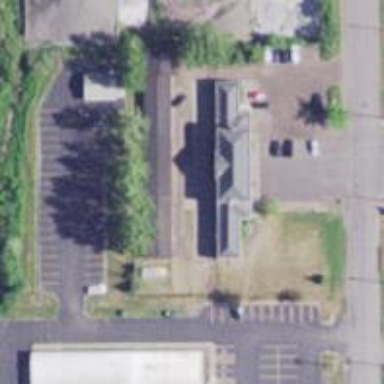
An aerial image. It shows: Fitness centre on leisure land.